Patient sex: F
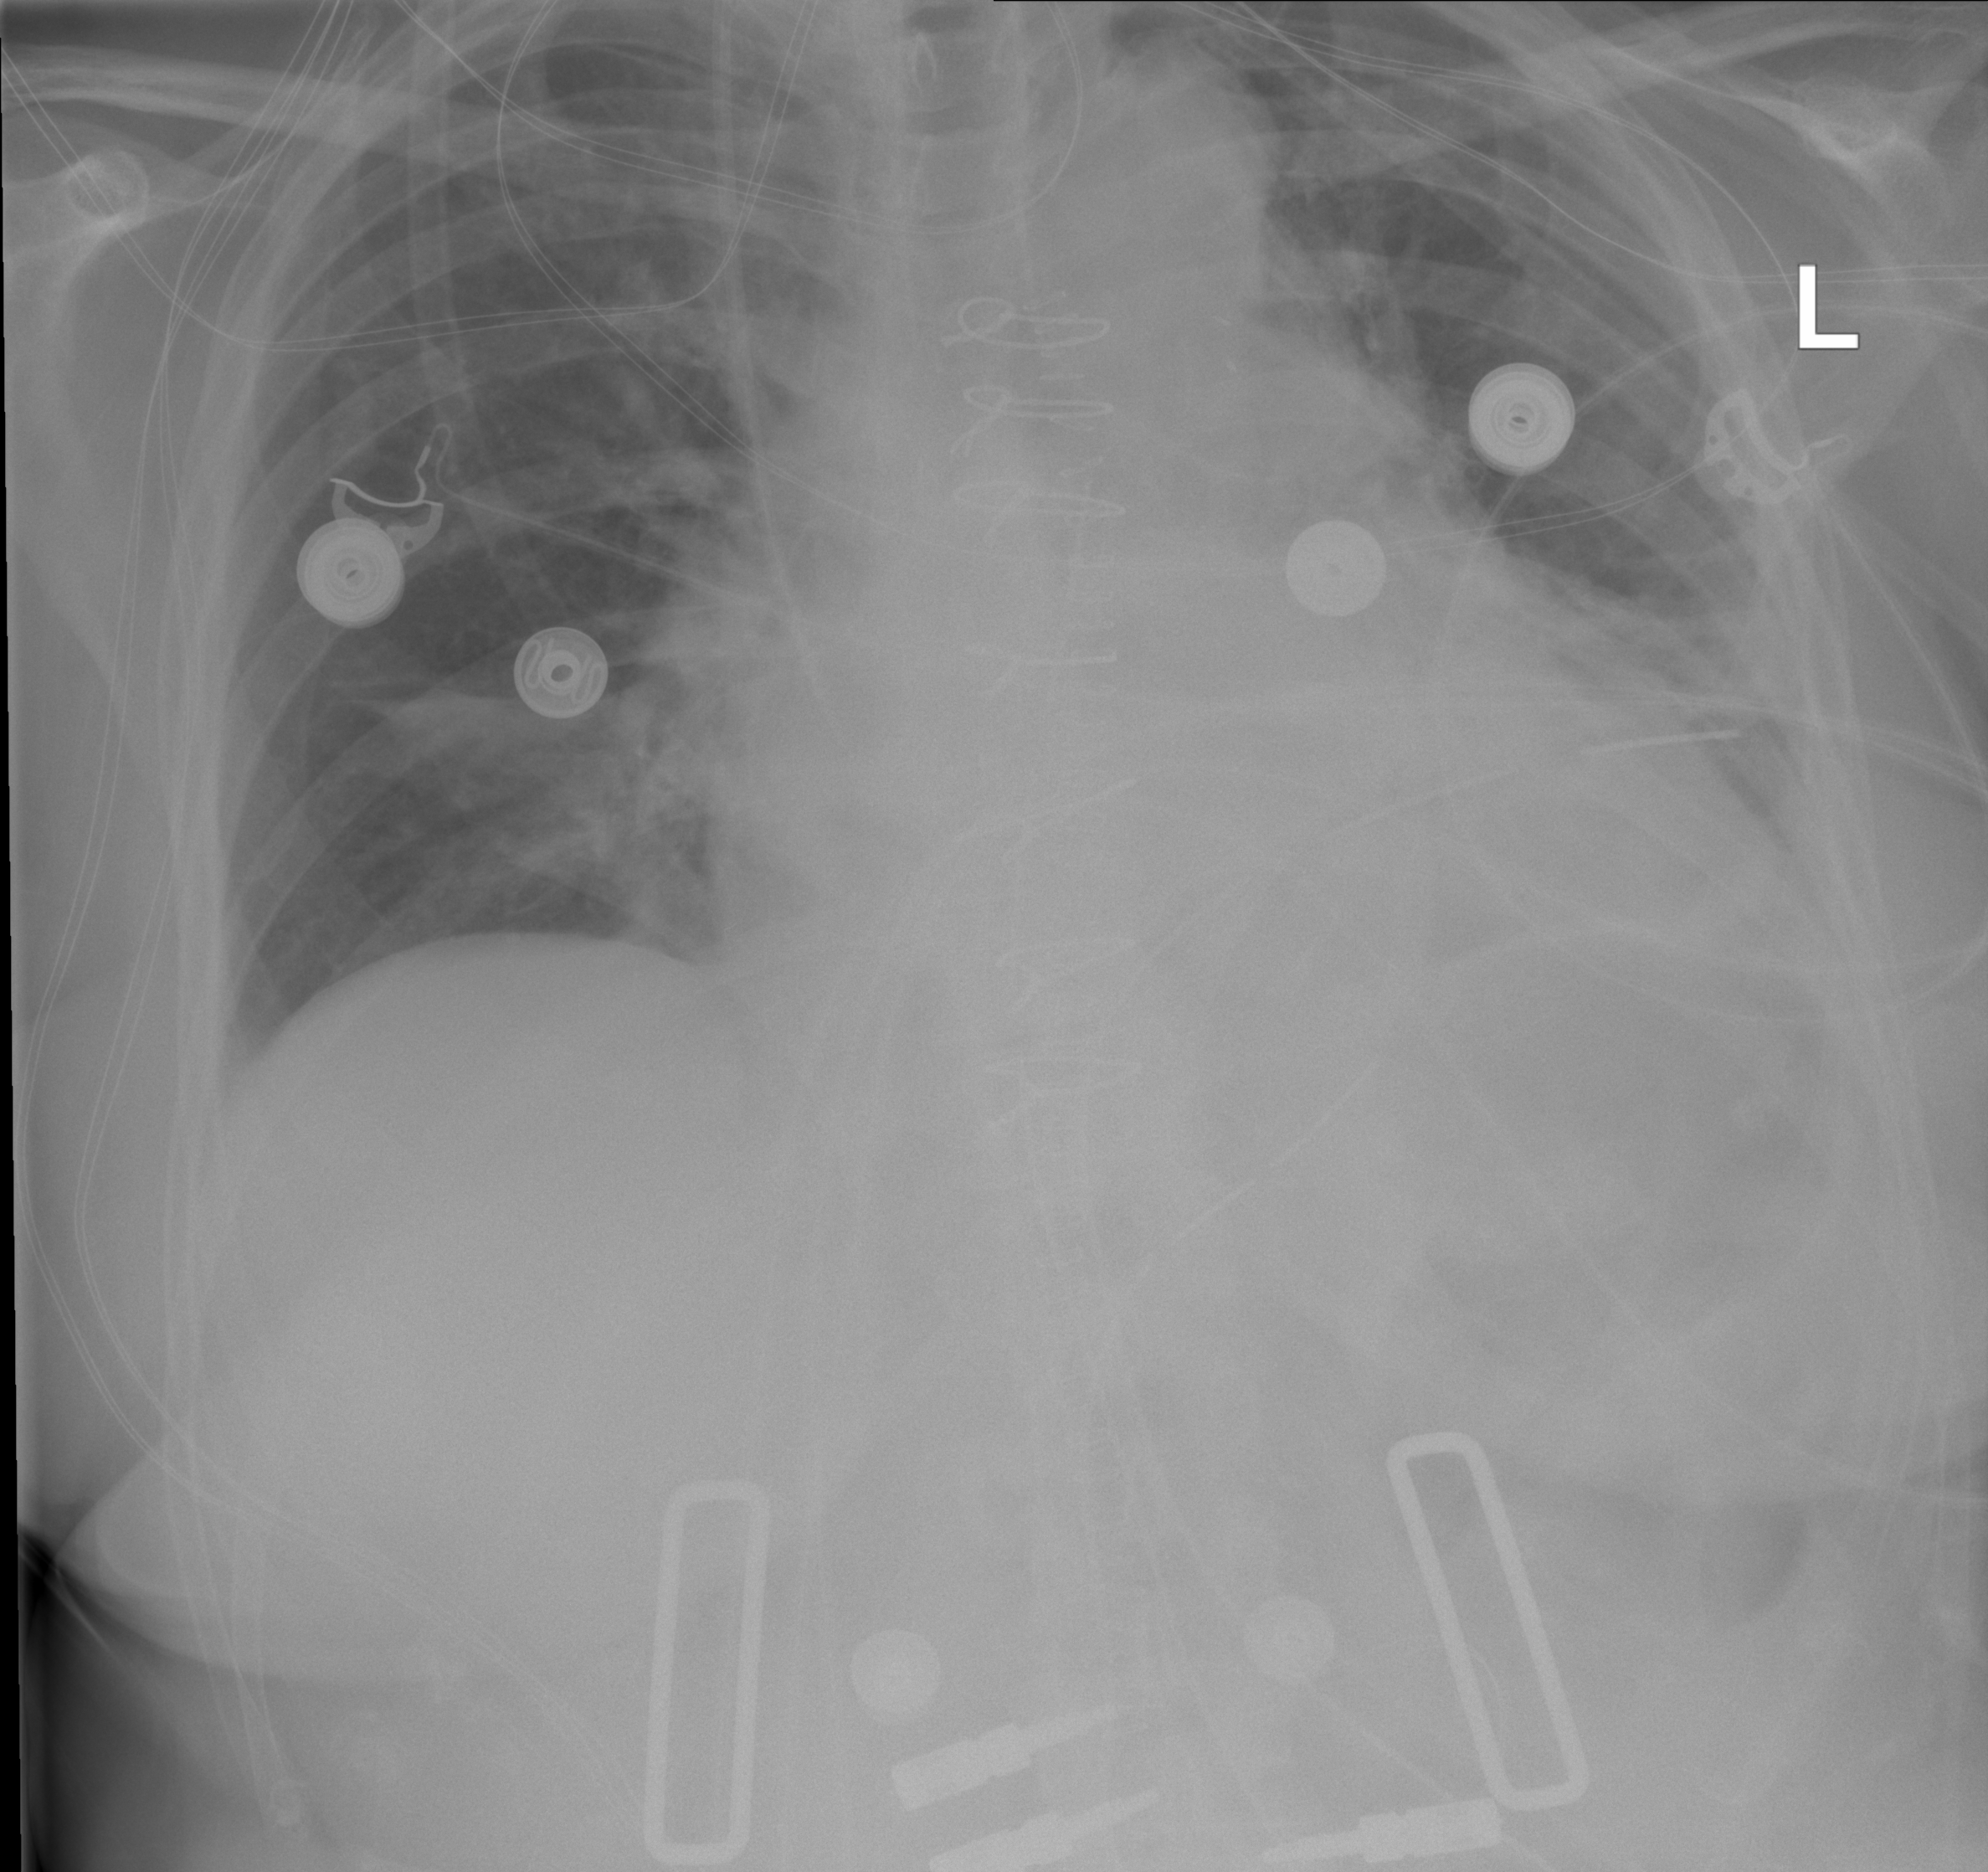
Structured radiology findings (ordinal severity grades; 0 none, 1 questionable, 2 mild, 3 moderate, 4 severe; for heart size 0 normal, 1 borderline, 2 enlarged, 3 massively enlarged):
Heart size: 2
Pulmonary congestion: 1
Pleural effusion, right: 0
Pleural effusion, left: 2
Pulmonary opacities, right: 0
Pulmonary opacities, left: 0
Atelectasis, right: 2
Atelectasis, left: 2